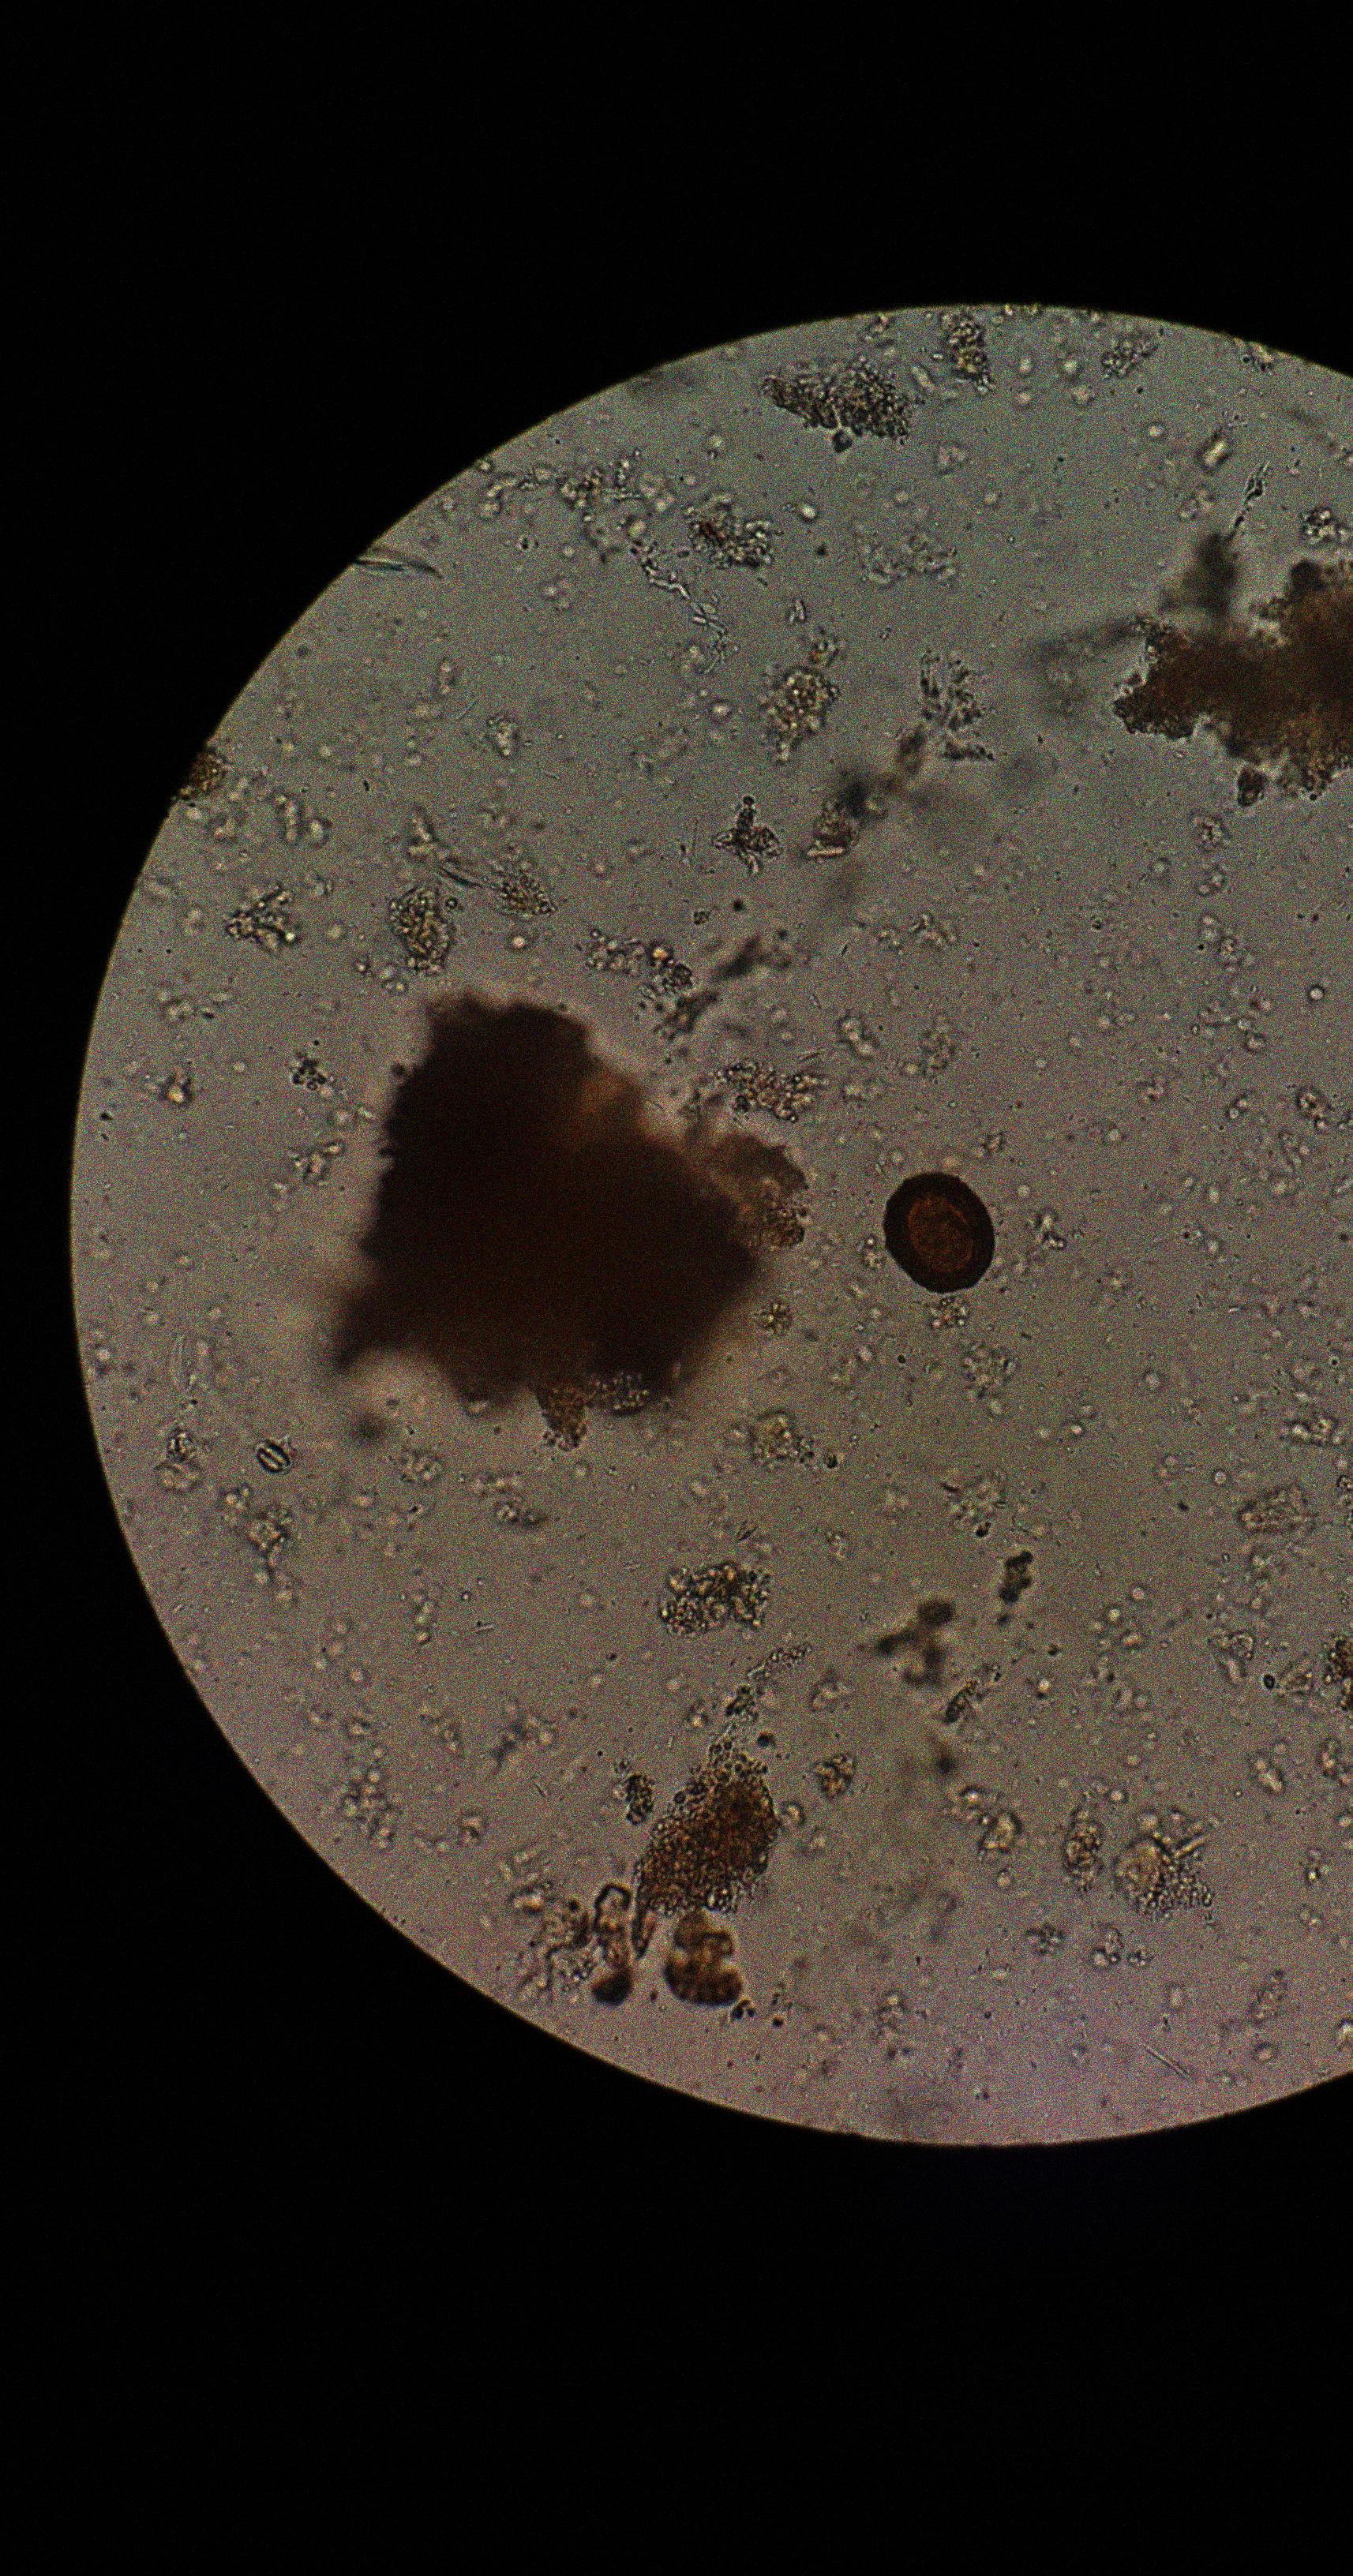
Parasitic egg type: Taenia spp. egg